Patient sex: M
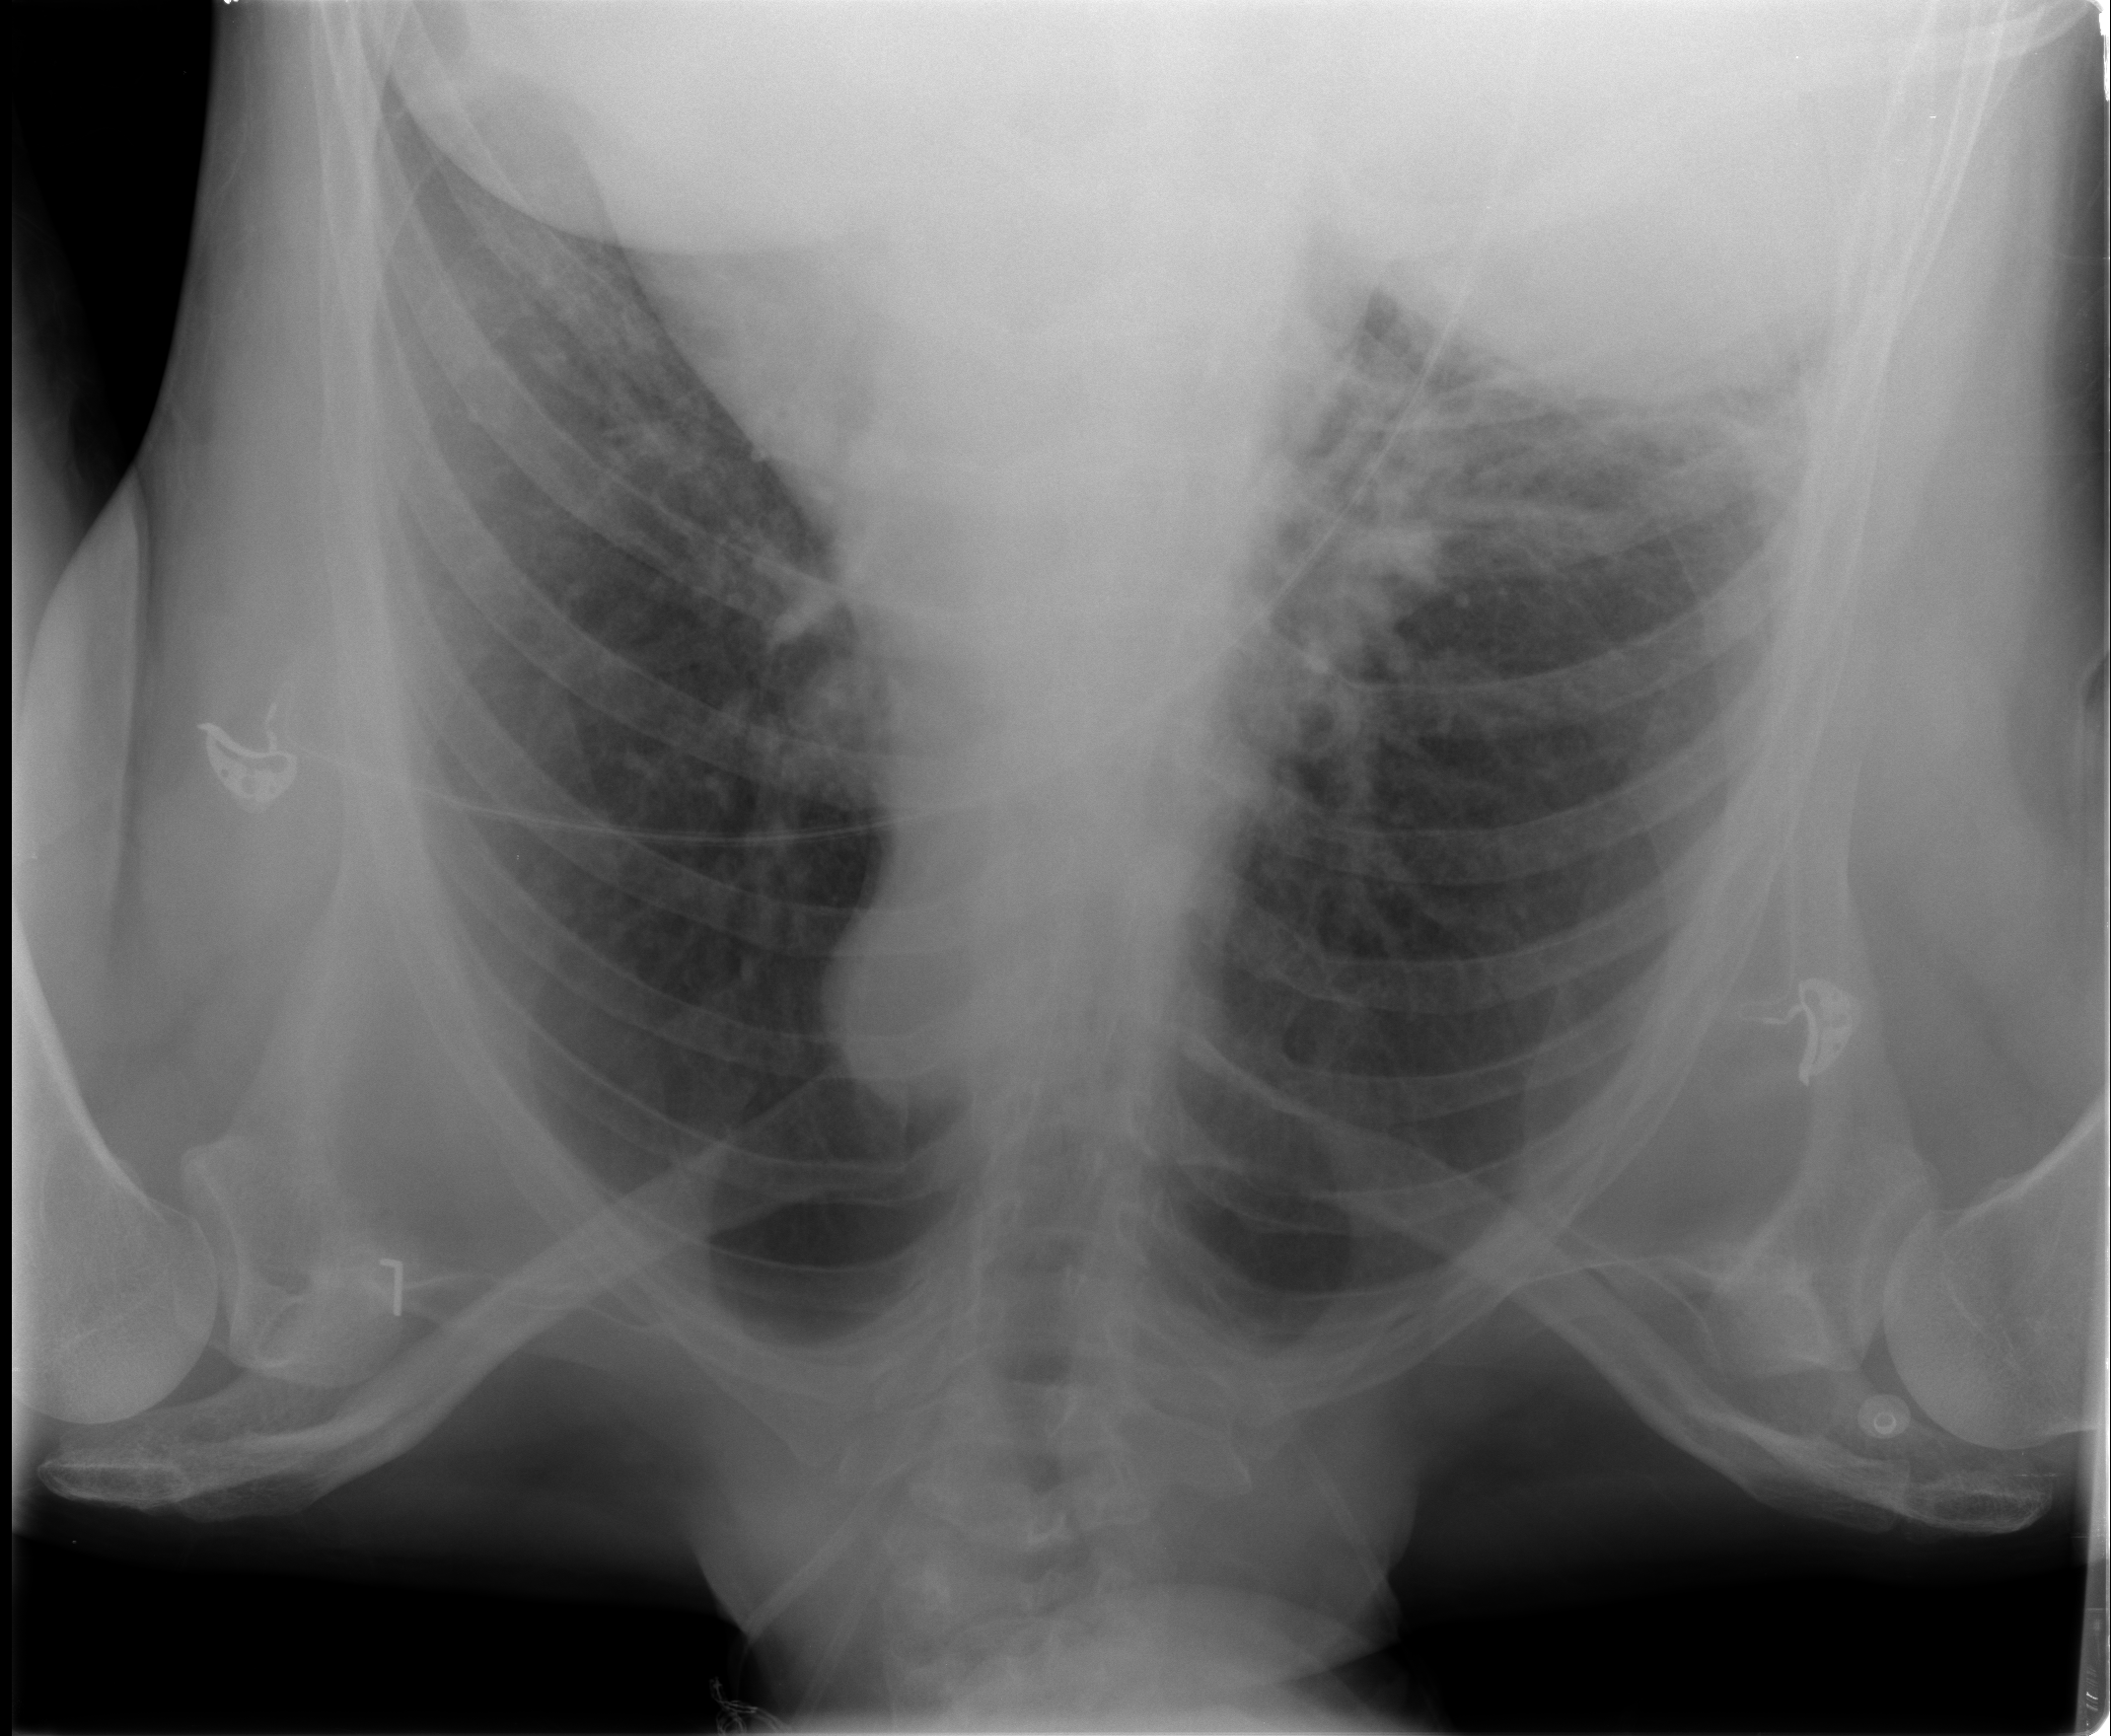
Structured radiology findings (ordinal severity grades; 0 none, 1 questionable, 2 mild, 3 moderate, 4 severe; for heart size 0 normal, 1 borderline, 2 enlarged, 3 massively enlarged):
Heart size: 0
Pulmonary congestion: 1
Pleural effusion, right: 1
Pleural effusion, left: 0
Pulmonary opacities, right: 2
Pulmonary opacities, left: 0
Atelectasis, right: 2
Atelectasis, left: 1